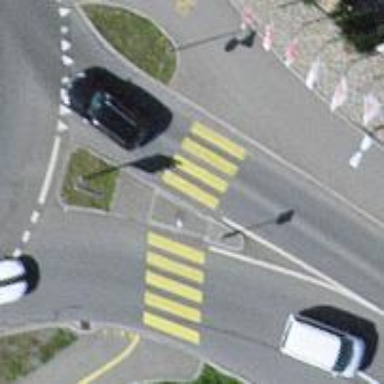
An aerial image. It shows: Uncontrolled zebra crossing with pedestrian island.